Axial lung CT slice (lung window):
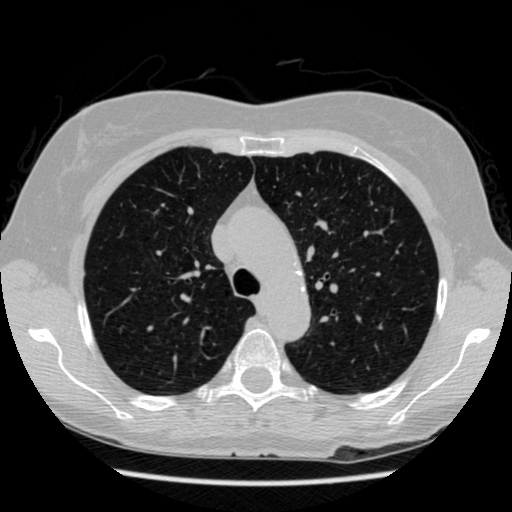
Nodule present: no